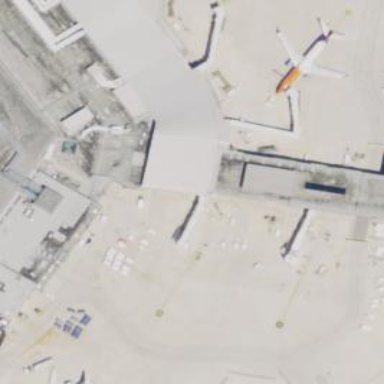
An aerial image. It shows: Airport gate.